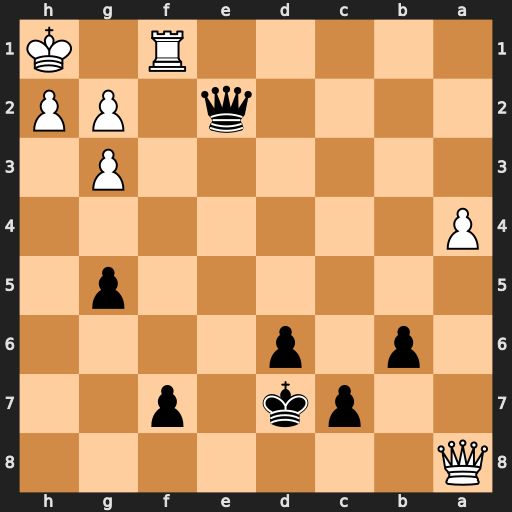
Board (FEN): Q7/2pk1p2/1p1p4/6p1/P7/6P1/4q1PP/5R1K
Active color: b
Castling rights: -
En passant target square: -
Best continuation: Qxf1#